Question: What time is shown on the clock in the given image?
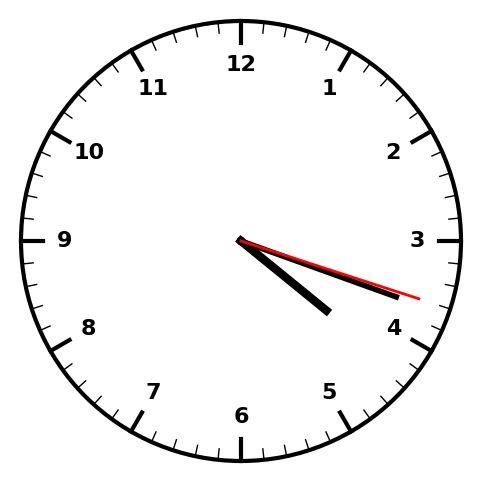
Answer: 04:18:18